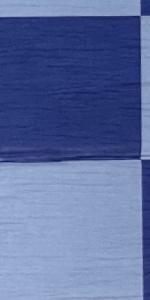
Label: Empty